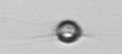
Label: Acanthoica_quattrospina